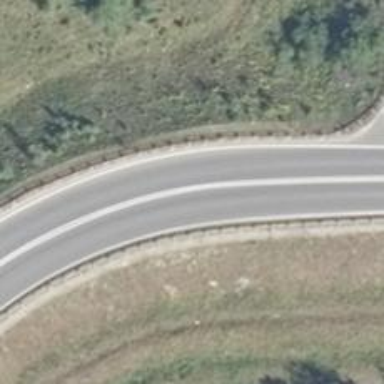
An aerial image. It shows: Trunk link highway designated as motorroad.